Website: bh-photo
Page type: address-validator
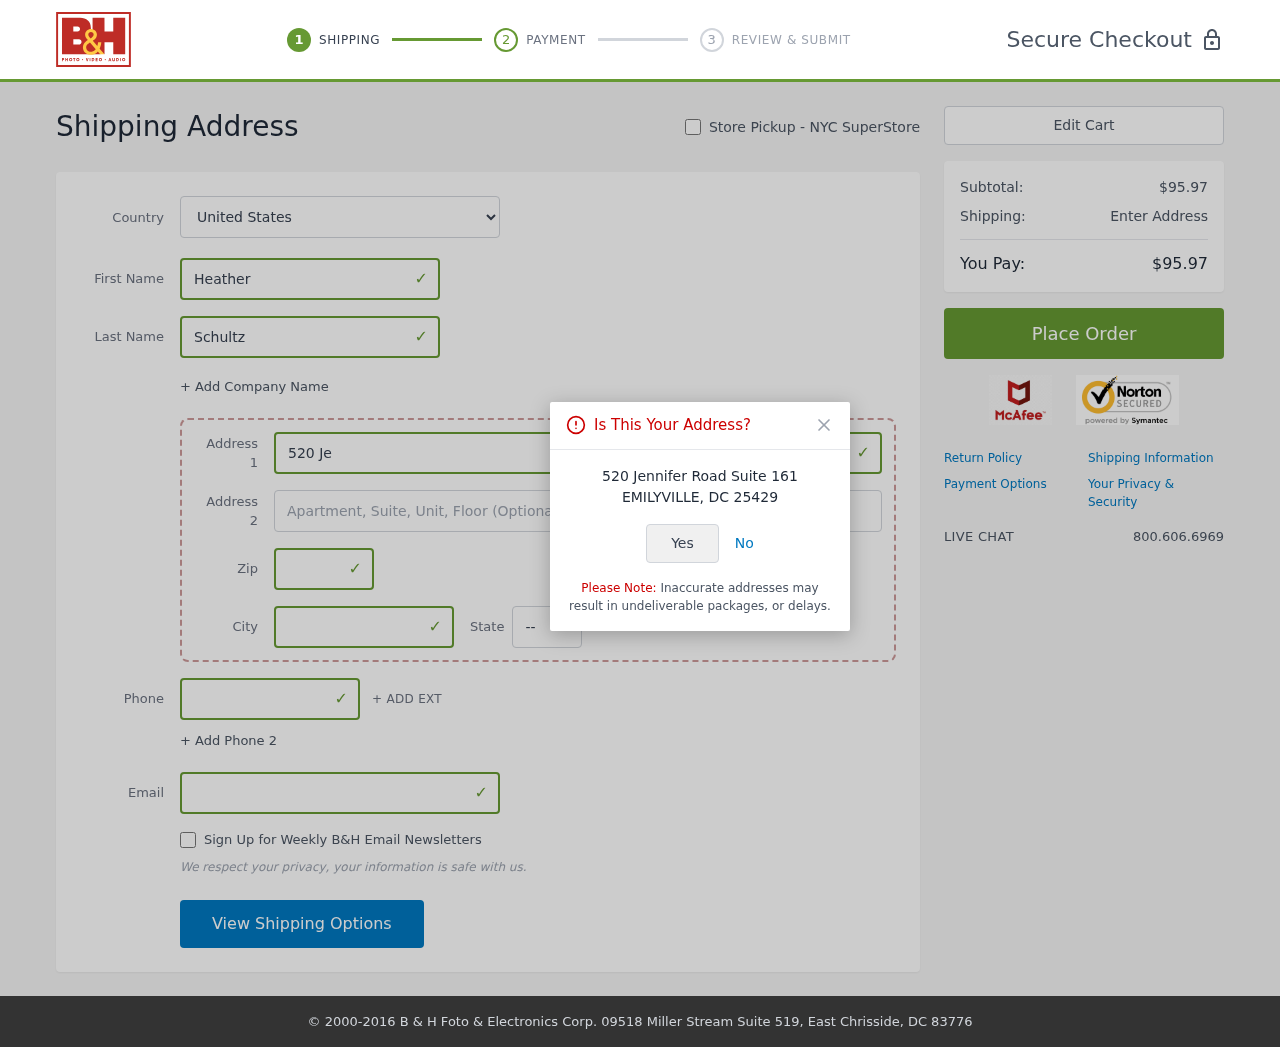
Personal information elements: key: PII_CITY
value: Emilyville
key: PII_COUNTRY
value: United States
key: PII_EMAIL
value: heatherschultz@gmail.com
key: PII_FIRSTNAME
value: Heather
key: PII_LASTNAME
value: Schultz
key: PII_PHONE
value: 2968349899
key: PII_POSTCODE
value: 25429
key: PII_STATE_ABBR
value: DC
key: PII_STREET
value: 520 Jennifer Road Suite 161
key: PII_CITY_CONFIRM
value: EMILYVILLE
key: PII_STATE
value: DC
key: PII_POSTCODE_FULL
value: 25429
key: PII_POSTCODE_NUMERIC
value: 25429
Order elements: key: ORDER_SUBTOTAL
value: $95.97
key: ORDER_TOTAL
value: $95.97